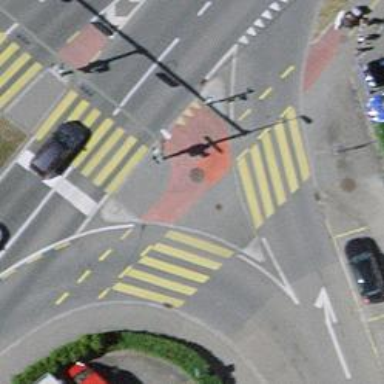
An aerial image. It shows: Footway that serves as traffic island.